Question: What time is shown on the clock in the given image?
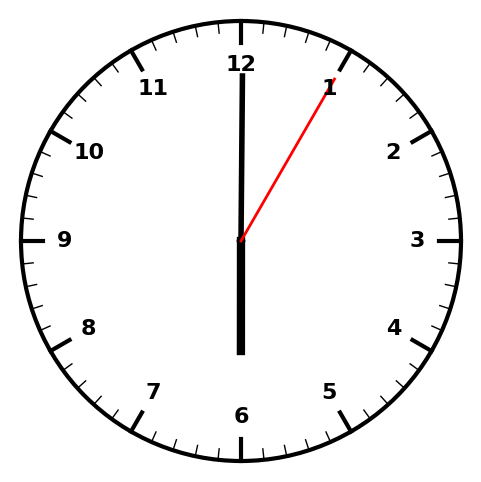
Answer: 06:00:05